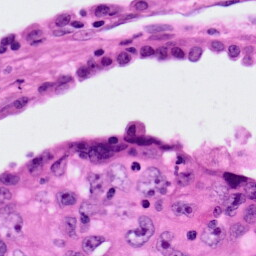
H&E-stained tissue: Lung